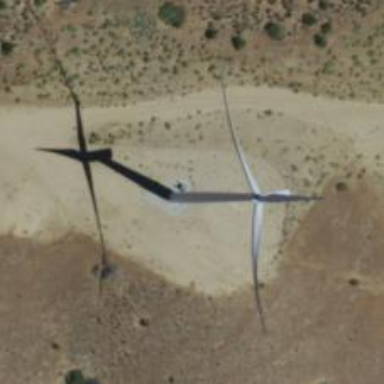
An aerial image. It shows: Wind generator powered by horizontal-axis wind turbine.